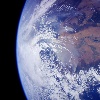
Label: cloud